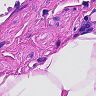
Metastatic tissue present: no